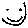
Label: smiley face